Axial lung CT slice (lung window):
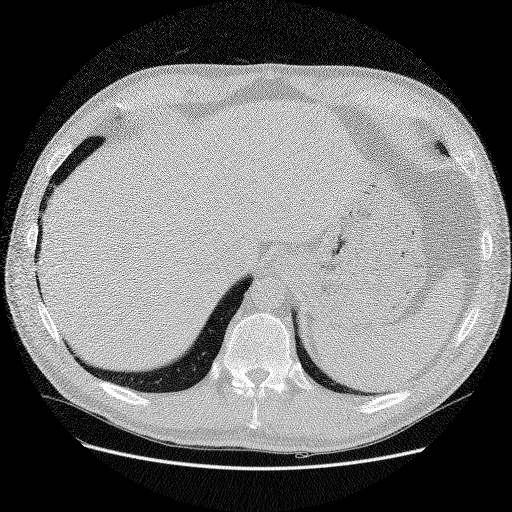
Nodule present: no